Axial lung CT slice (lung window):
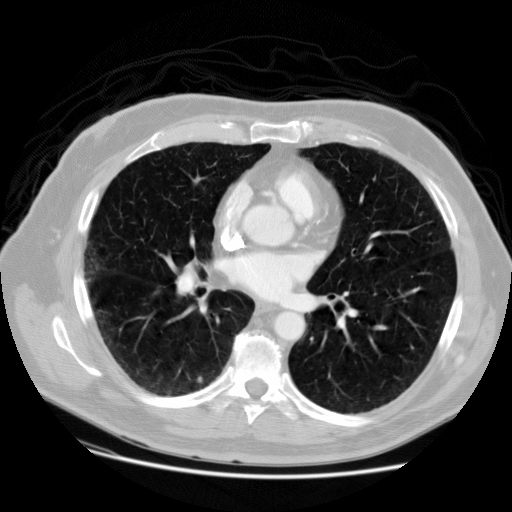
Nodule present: no